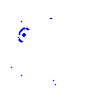
Particle: proton